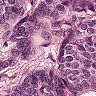
Metastatic tissue present: yes